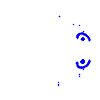
Particle: electron